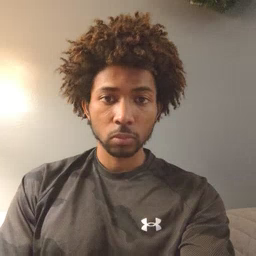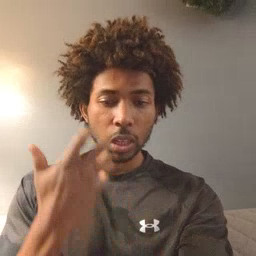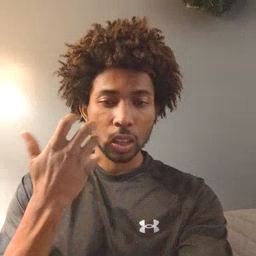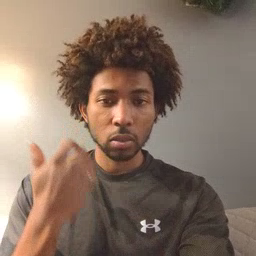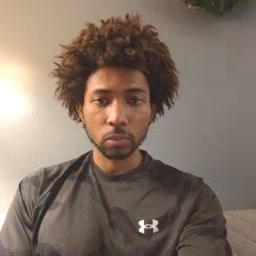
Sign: tiger